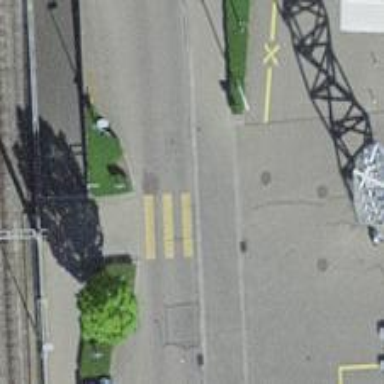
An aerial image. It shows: Uncontrolled road crossing with chicane traffic calming measures.